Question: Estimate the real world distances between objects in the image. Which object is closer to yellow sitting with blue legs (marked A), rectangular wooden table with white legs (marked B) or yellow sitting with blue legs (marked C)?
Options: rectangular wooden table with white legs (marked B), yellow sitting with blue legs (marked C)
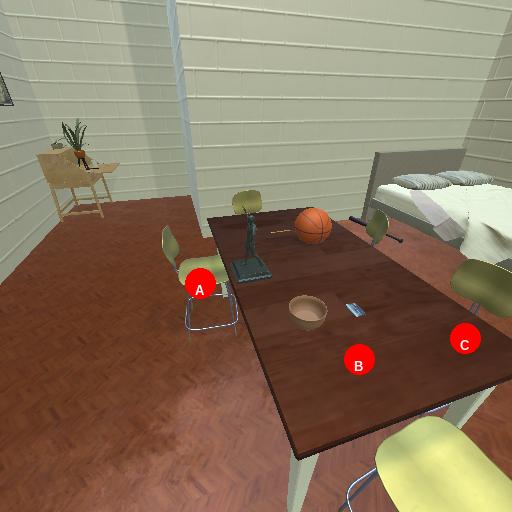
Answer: rectangular wooden table with white legs (marked B)